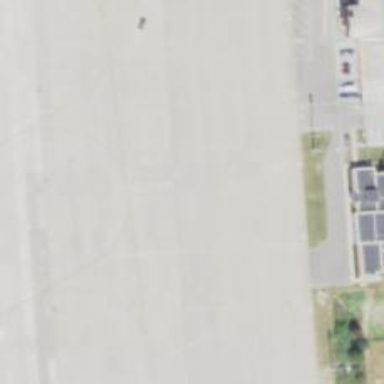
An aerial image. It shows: View of taxiway at the airport.